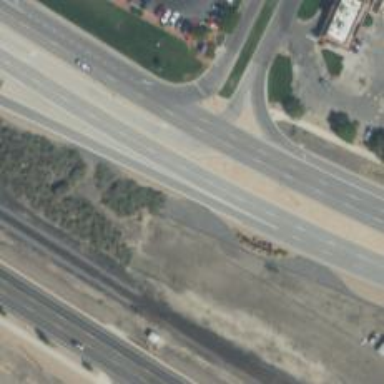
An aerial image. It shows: Trunk link highway.